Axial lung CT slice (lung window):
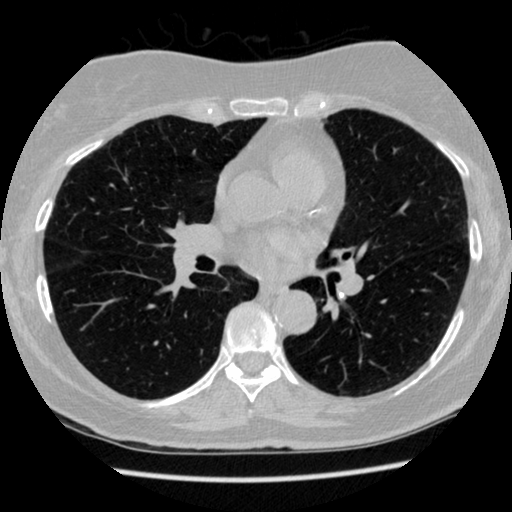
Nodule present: no